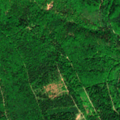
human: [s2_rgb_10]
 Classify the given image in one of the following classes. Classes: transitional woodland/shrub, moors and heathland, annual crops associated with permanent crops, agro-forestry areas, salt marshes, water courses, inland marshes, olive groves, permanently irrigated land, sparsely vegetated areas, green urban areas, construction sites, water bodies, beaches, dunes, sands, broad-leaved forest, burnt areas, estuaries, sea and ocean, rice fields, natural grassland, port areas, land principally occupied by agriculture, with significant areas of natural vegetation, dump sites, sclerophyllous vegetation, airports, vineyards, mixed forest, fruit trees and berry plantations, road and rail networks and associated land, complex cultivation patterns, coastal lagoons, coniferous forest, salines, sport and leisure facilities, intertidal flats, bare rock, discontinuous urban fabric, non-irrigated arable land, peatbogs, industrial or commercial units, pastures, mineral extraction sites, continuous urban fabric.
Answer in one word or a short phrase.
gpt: broad-leaved forest, mixed forest